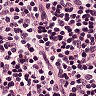
Metastatic tissue present: no